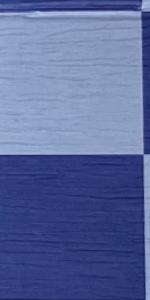
Label: Empty